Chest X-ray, AP view. Patient: 60 years old, sex M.
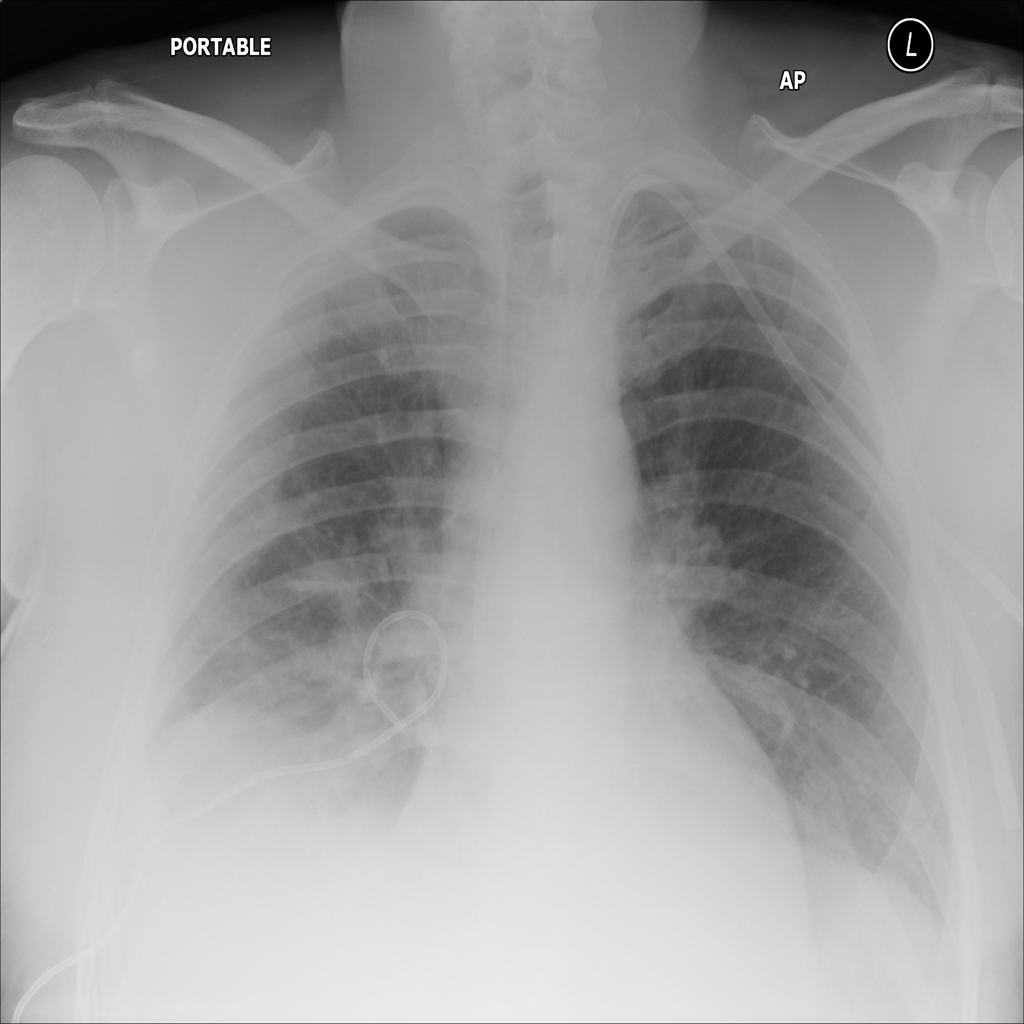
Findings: Effusion, Infiltration